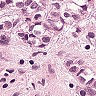
Metastatic tissue present: yes